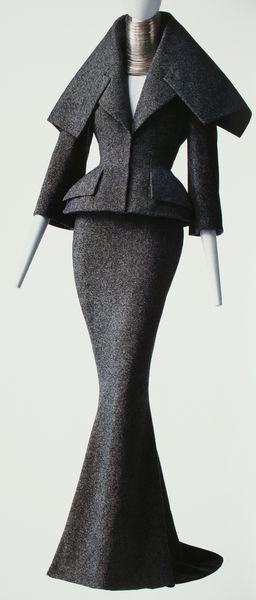
Titel: Kostüm und Halsschmuck
Künstler: John Galliano
Standort: Kyoto (Japan)
Institution: Kyoto Costume Institute
Schlagwörter: weiß, frau, grau, kleid, licht, schmuck, schwarz, mode, rock, jacke, arme, kleidung, kragen, ärmel, hals, hände, figur, kostüm, knopf, schultern, kette, wolle, schmal, halsschmuck, jackett, jacket, foto, fotografie, ringe, entwurf, puppe, taschen, filz, ausgestellt, blazer, flies